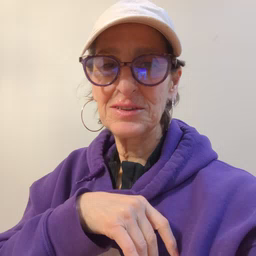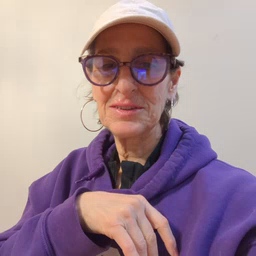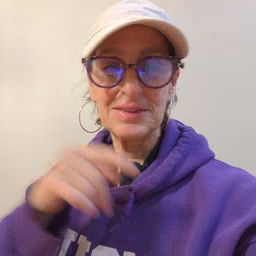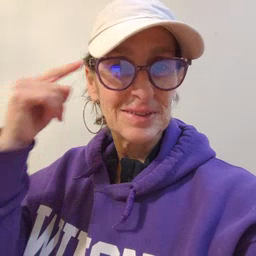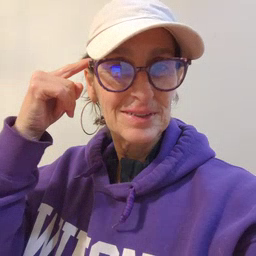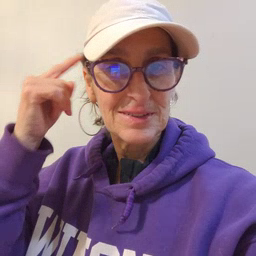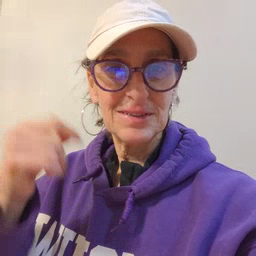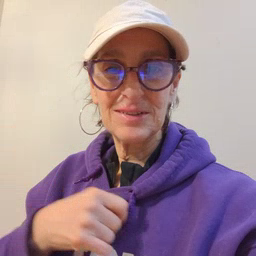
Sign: think